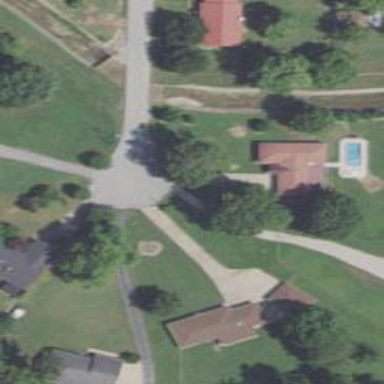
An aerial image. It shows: Driveway.